Aerial crown-view tile of a tropical tree (Barro Colorado Island, Panama), acquired 20240716:
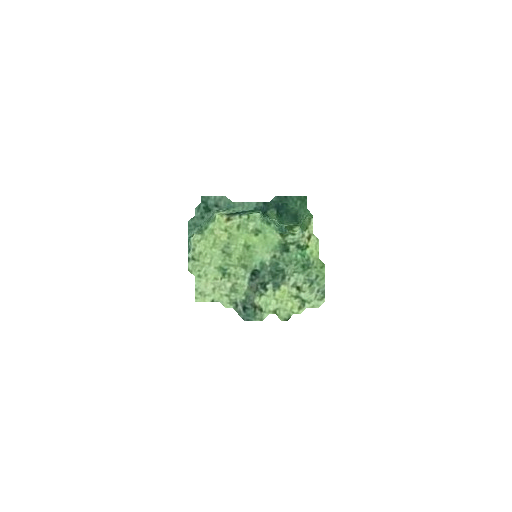
Species: Hieronyma alchorneoides
GBIF accepted scientific name: Hieronyma alchorneoides
Crown area: 21.898 m²